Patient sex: M
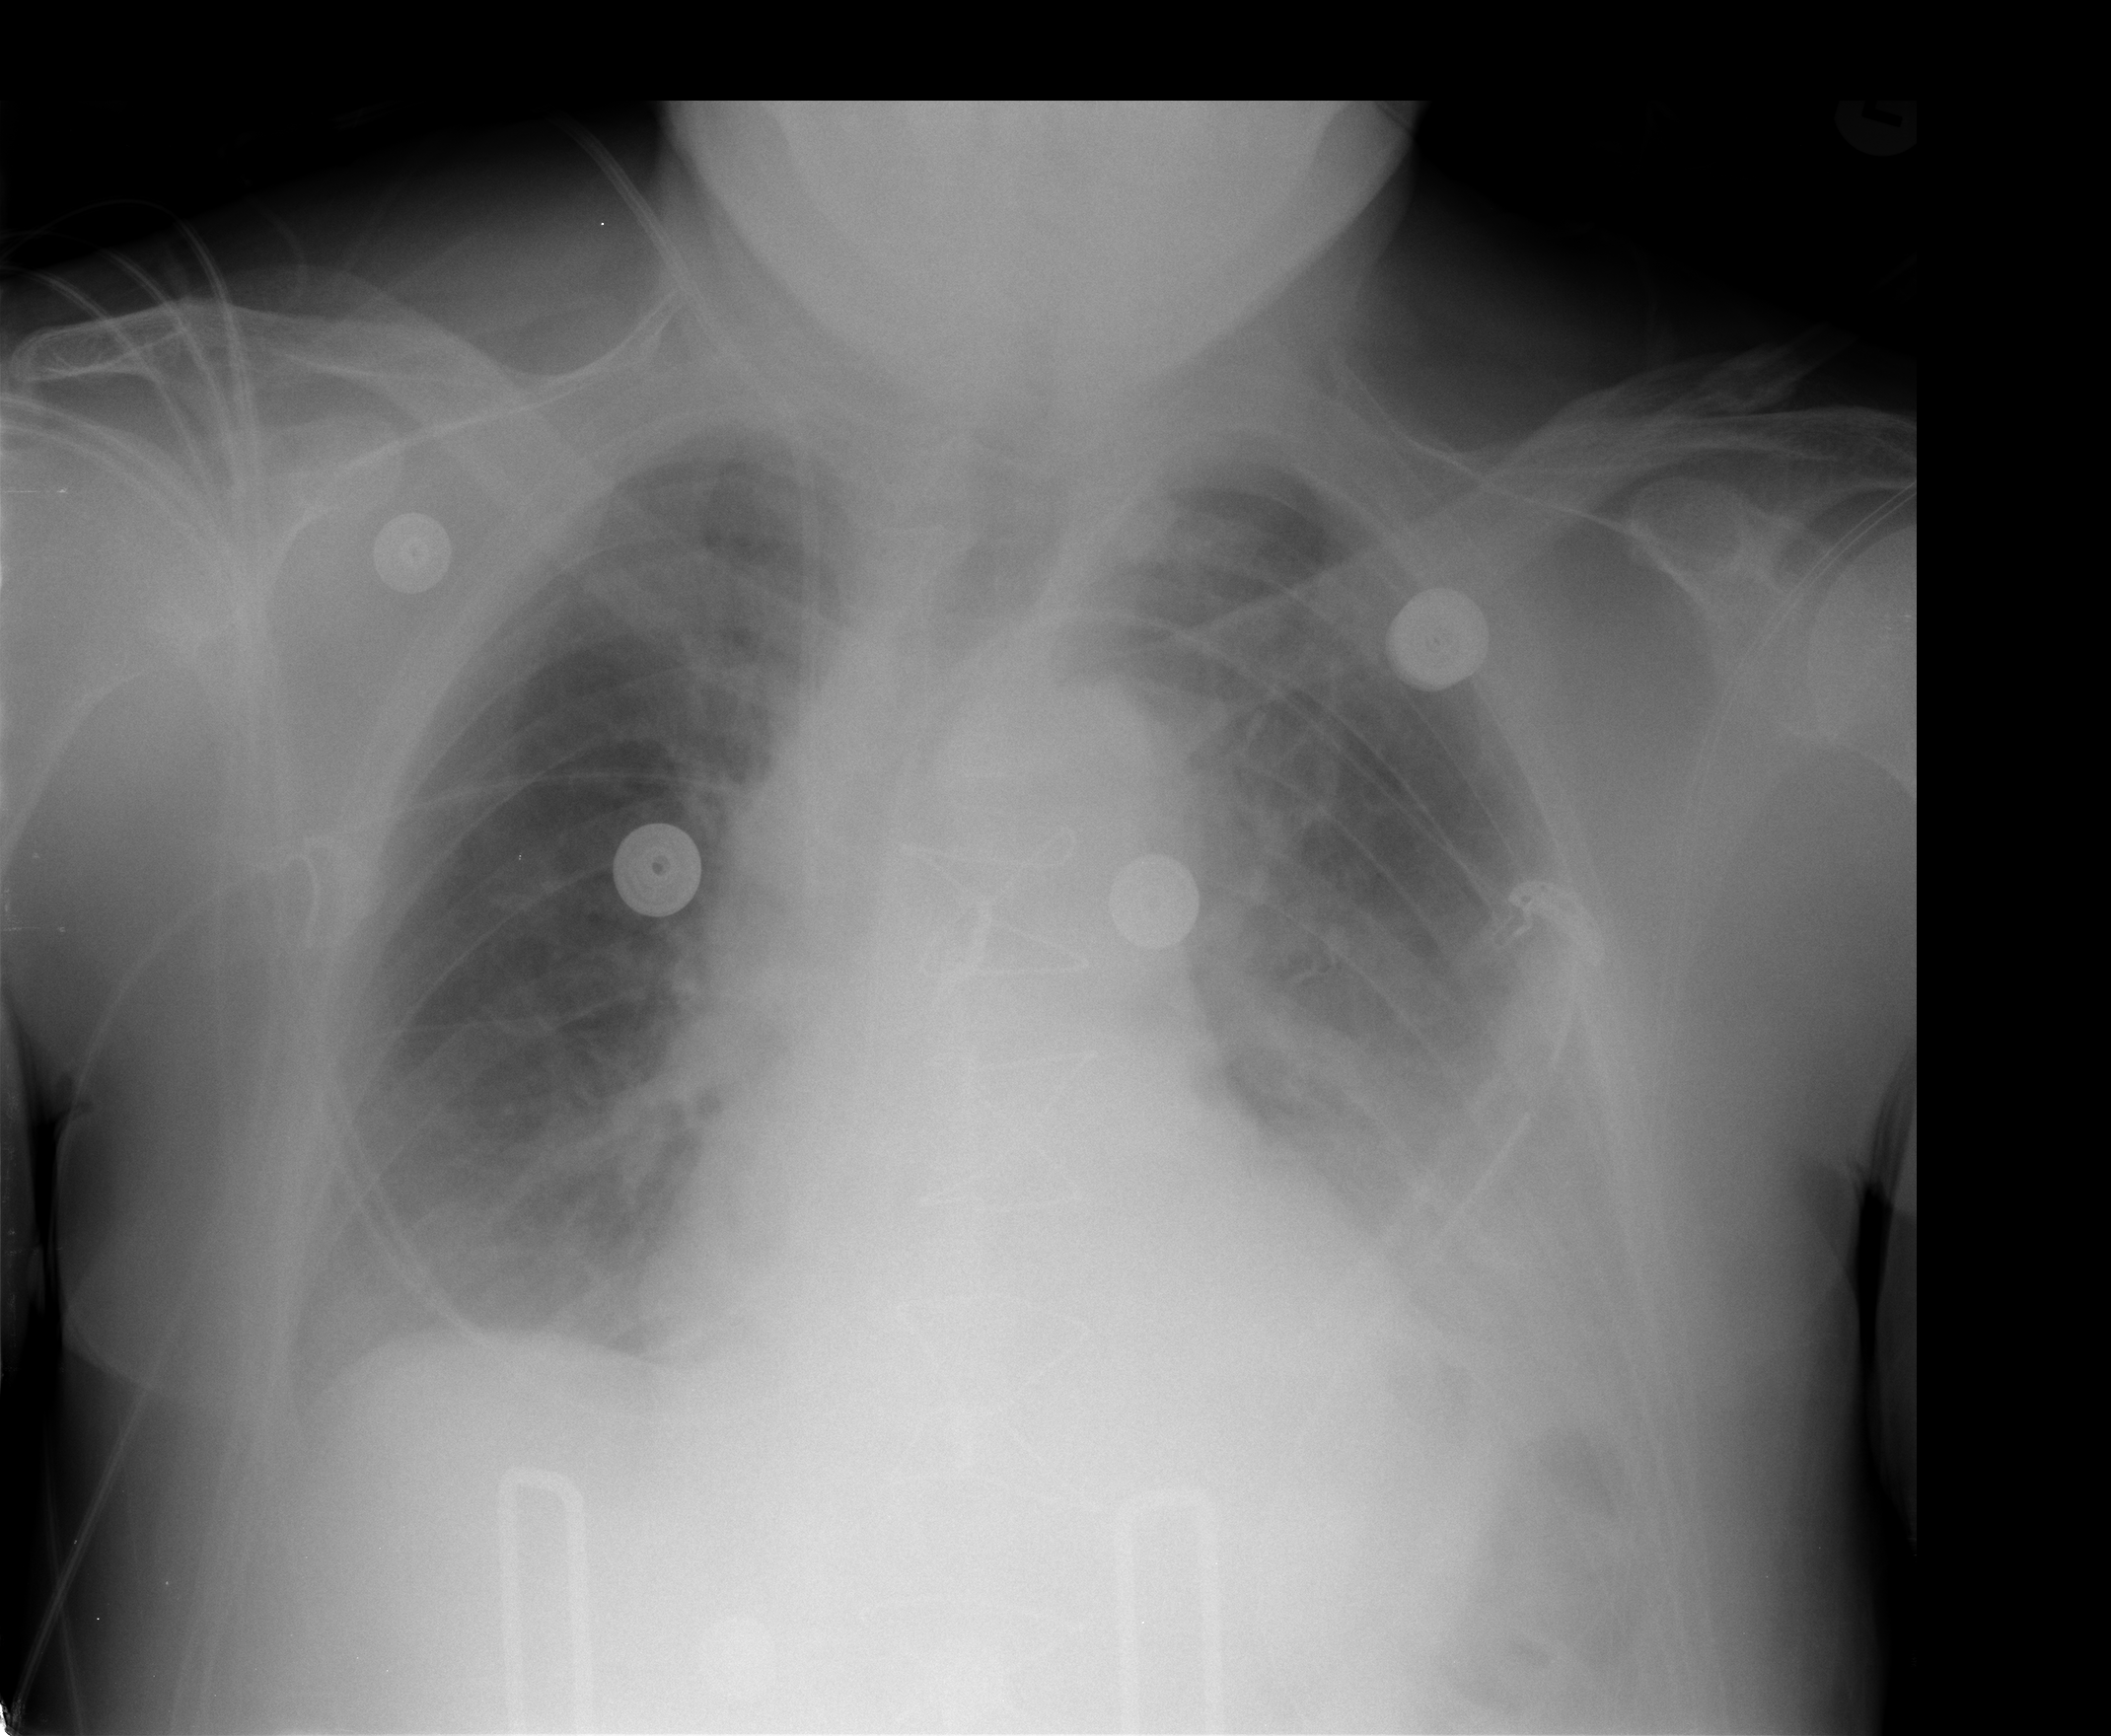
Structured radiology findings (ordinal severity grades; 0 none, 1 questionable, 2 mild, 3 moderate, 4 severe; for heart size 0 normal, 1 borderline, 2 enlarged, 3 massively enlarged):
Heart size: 0
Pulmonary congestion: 2
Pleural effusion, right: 1
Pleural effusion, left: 3
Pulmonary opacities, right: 0
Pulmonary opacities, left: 0
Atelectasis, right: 0
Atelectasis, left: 2